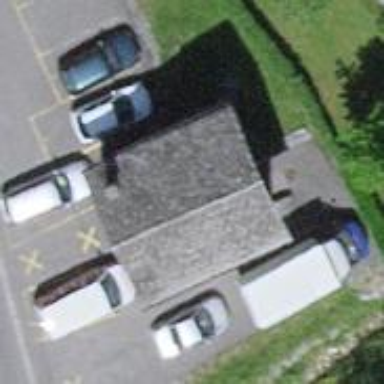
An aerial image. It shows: Service building.